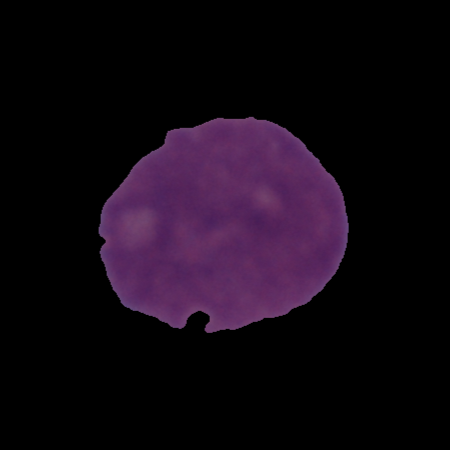
Label: cancer